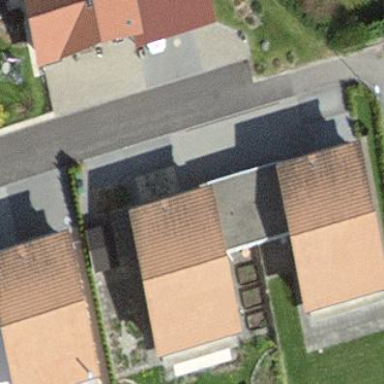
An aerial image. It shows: Residential building with gabled roof covered in roof tiles. The orientation of the roof is across the building.